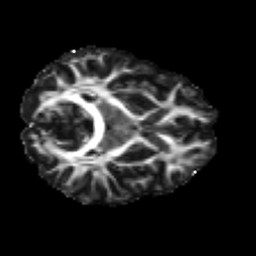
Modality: FA
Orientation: axial
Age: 23
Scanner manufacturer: siemens
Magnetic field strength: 3 T
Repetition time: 4.52 s
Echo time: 0.084 s